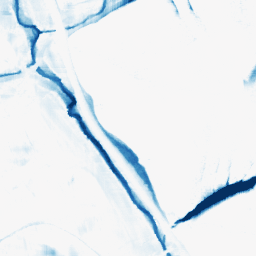
Category: morphological
Decomposition family: morphological_rect
Decomposition parameters: operation: closing
width: 20
height: 20
Upsampling method: regularized
Upsampling parameters: scale: 4
lambda_reg: 0.01
Upsampling scale: 4